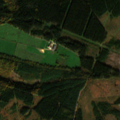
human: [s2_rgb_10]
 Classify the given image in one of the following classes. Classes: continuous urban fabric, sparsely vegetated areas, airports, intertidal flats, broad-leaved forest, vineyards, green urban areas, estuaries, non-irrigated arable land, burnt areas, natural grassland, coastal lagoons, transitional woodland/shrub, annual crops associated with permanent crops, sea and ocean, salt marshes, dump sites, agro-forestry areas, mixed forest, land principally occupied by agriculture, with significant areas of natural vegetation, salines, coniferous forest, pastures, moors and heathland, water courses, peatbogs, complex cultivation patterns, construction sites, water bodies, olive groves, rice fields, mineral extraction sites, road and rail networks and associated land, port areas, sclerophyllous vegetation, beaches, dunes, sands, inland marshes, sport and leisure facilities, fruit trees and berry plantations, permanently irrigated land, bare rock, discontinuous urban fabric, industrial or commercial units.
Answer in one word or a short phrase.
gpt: pastures, coniferous forest, mixed forest, transitional woodland/shrub